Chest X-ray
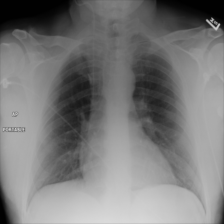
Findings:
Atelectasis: negative
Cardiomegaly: negative
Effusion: negative
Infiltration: negative
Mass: negative
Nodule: negative
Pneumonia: negative
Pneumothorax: negative
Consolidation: negative
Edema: negative
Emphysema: negative
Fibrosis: negative
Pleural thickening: negative
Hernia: negative